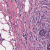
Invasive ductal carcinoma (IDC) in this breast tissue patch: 1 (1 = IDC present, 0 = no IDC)